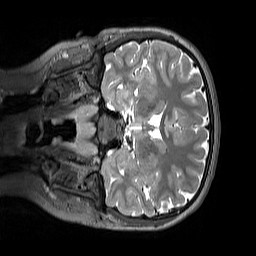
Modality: T2w
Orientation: coronal
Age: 10
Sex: female
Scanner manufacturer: siemens
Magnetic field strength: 3 T
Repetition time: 3.2 s
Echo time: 0.408 s